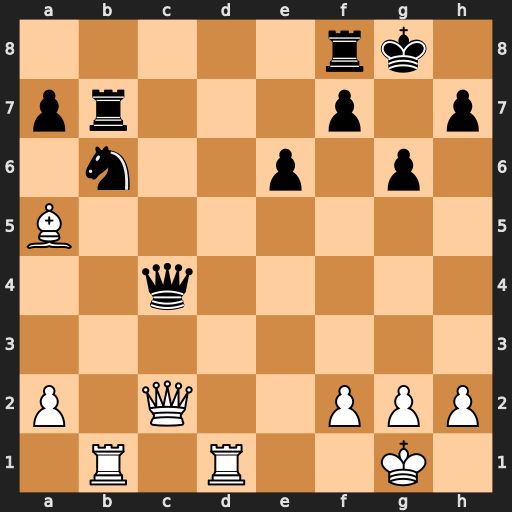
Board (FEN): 5rk1/pr3p1p/1n2p1p1/B7/2q5/8/P1Q2PPP/1R1R2K1
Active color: w
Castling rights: -
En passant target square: -
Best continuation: Qxc4 Nxc4 Rxb7